Question: I want to make a image background triangle that made by gathering 4small triangles,like this image

How can i make this collection of triangle image background shapes?!
'''
.block {
width: 0;
height: 0;
border: solid 20px;
float: left;
}
.clear {
clear: both;
}
.top {
margin-left: 38px;
}
.top .left {
border-color: transparent green green transparent;
}
.top .right {
border-color: transparent transparent green green;
}
.bottom .left1 {
border-color: transparent red red transparent;
}
.bottom .mid1 {
border-color: blue blue red red;
}
.bottom .mid2 {
border-color: blue purple purple blue;
}
.bottom .right1 {
border-color: transparent transparent purple purple;
}
'''
'''
<div class="top">
<div class="block left"></div>
<div class="block right"></div>
<div class="clear"></div>
</div>
<div class="bottom">
<div class="block left1"></div>
<div class="block mid1"></div>
<div class="block mid2"></div>
<div class="block right1"></div>
</div>
'''
<URL>
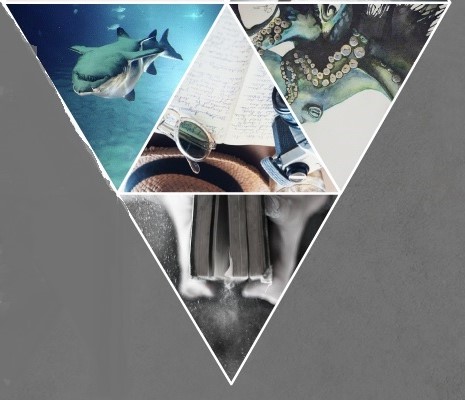
Answer: As I mentioned in the comments, this could be a case in which SVG/canvas is a better solution. I am not an expert at them, but creating a simple pattern like the one you want is simple (I <URL>:
'''
<svg width="300" height="300">
<defs>
<pattern id="img1" width="100%" height="100%">
<image xlink:href="http://lorempixel.com/200/200/people/" x="0" y="0" width="200" height="200" />
</pattern>
<pattern id="img2" width="100%" height="100%">
<image xlink:href="http://lorempixel.com/200/200/animals/" x="0" y="0" width="200" height="200" />
</pattern>
<pattern id="img3" width="100%" height="100%">
<image xlink:href="http://lorempixel.com/200/200/abstract/" x="0" y="0" width="200" height="200" />
</pattern>
<pattern id="img4" width="100%" height="100%">
<image xlink:href="http://lorempixel.com/200/200/sports/" x="0" y="0" width="200" height="200"/>
</pattern>
</defs>
<path d="M150,0 225,150 75,150" fill="url(#img1)" />
<path d="M0,300 75,150 150,300" fill="url(#img2)" />
<path d="M75,150 225,150 150,300" fill="url(#img3)" />
<path d="M150,300 300,300 225,150" fill="url(#img4)" />
</svg>
'''
---
Edit: as requested in the comments below, added some code to show how to manipulate the elements (click on two triangles and their images will swap):
'''
var step = 0;
var $prev;
$("path").on("click", function() {
switch (step) {
// if it's the first step: save the current element for later
case 0:
step = 1;
$prev = $(this);
break;
// if it's the second step: swap images and start again
case 1:
step = 0;
var aux = $prev.attr("fill");
$prev.attr("fill", $(this).attr("fill"));
$(this).attr("fill", aux);
break;
}
});
'''
'''
<script src="https://ajax.googleapis.com/ajax/libs/jquery/1.11.1/jquery.min.js"></script>
<svg width="300" height="300">
<defs>
<pattern id="img1" width="100%" height="100%">
<image xlink:href="http://lorempixel.com/200/200/people/" x="0" y="0" width="200" height="200" />
</pattern>
<pattern id="img2" width="100%" height="100%">
<image xlink:href="http://lorempixel.com/200/200/animals/" x="0" y="0" width="200" height="200" />
</pattern>
<pattern id="img3" width="100%" height="100%">
<image xlink:href="http://lorempixel.com/200/200/abstract/" x="0" y="0" width="200" height="200" />
</pattern>
<pattern id="img4" width="100%" height="100%">
<image xlink:href="http://lorempixel.com/200/200/sports/" x="0" y="0" width="200" height="200"/>
</pattern>
</defs>
<path id="path1" stroke="black" d="M150,0 225,150 75,150 150,0" fill="url(#img1)" />
<path id="path2" stroke="black" d="M0,300 75,150 150,300 0,300" fill="url(#img2)" />
<path id="path3" stroke="black" d="M75,150 225,150 150,300 75,150" fill="url(#img3)" />
<path id="path4" stroke="black" d="M150,300 300,300 225,150 150,300" fill="url(#img4)" />
</svg>
'''
You can also see it on this JSFiddle: <URL>